Field crop: maize
Growth stage: 2
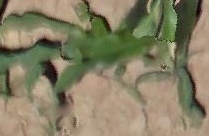
Species: maize